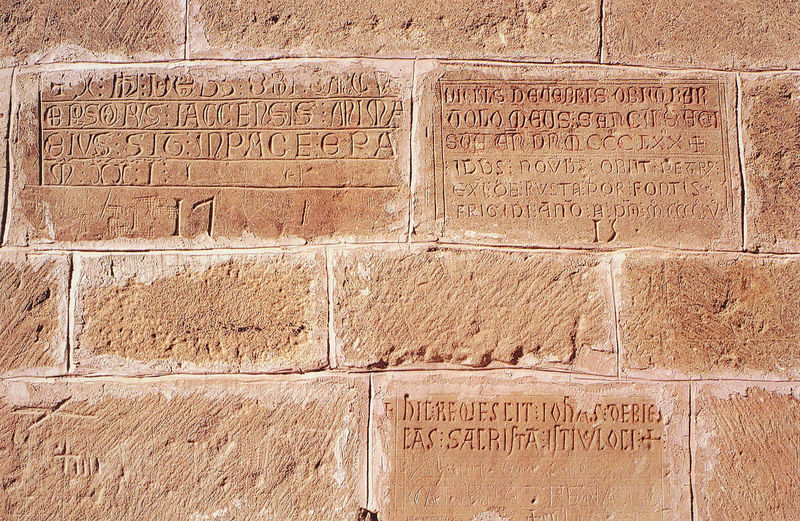
Titel: San Juan de la Pena, Aragón
Standort: Huesca, S. Juan de la Pena (EU - E - Aragonien)
Schlagwörter: wand, steine, schrift, mauer, text, gravur